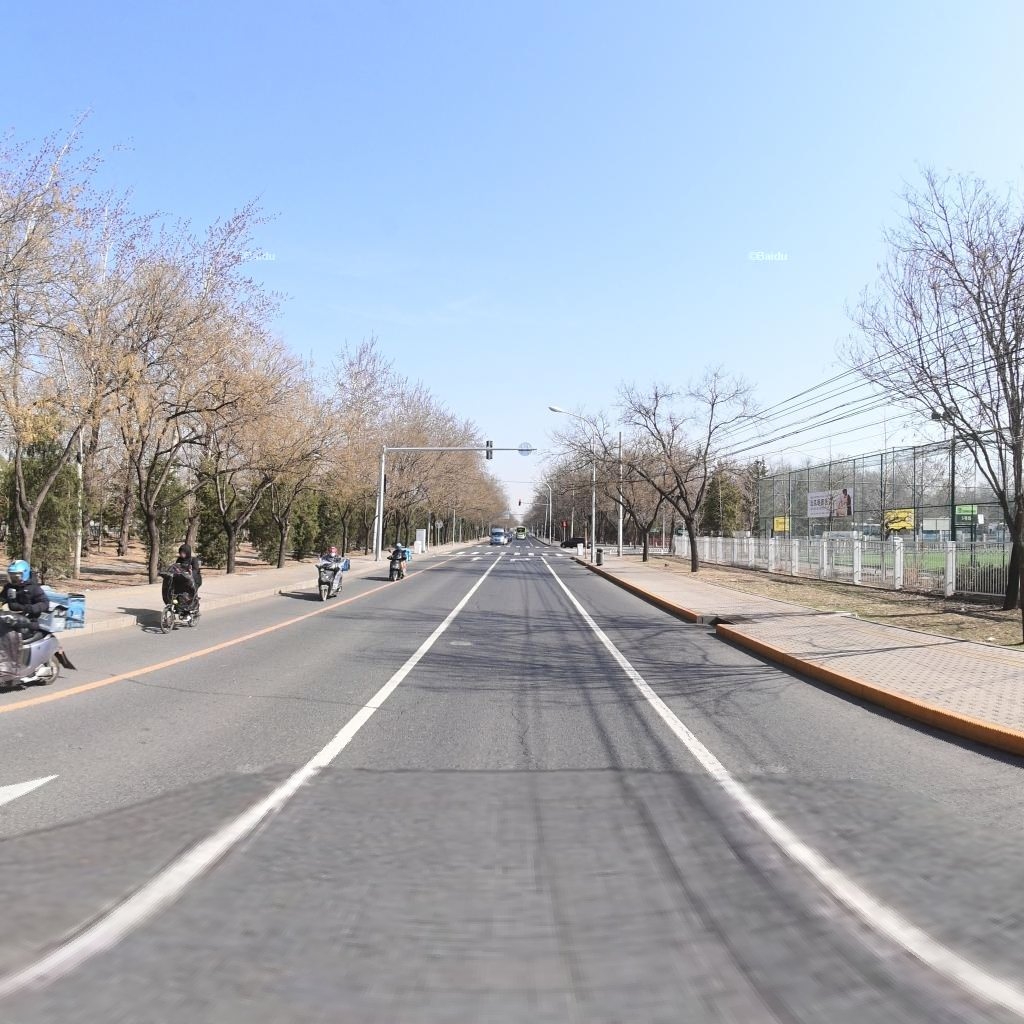
Region: Chaoyang
Road damage annotations: transverse patch, longitudinal crack